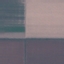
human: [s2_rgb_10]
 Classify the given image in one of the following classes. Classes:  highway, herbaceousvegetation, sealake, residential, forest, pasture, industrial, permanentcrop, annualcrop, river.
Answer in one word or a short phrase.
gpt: AnnualCrop